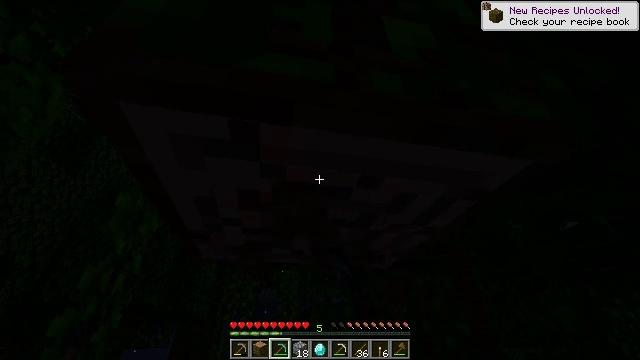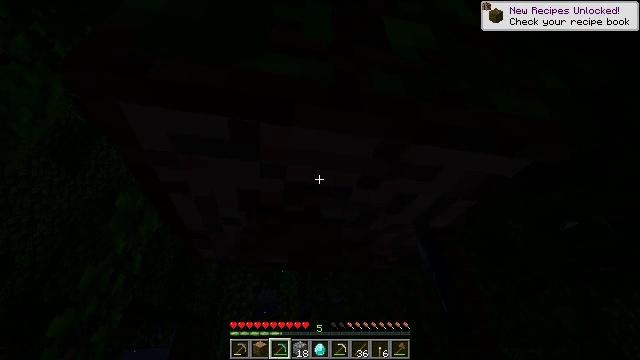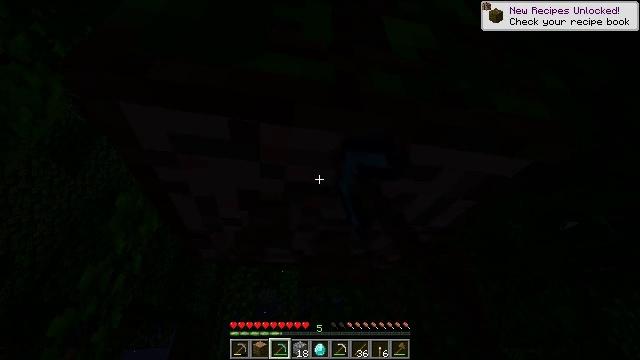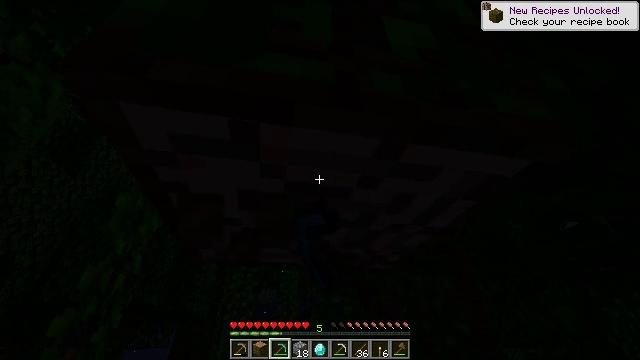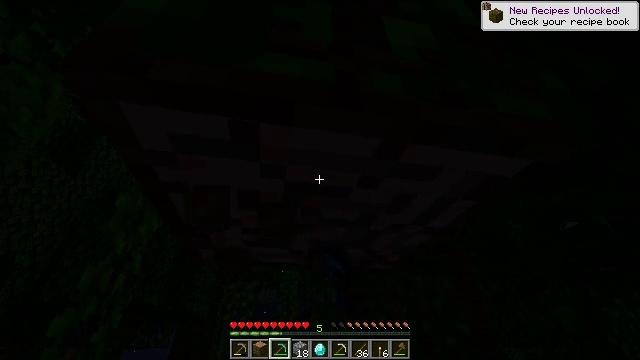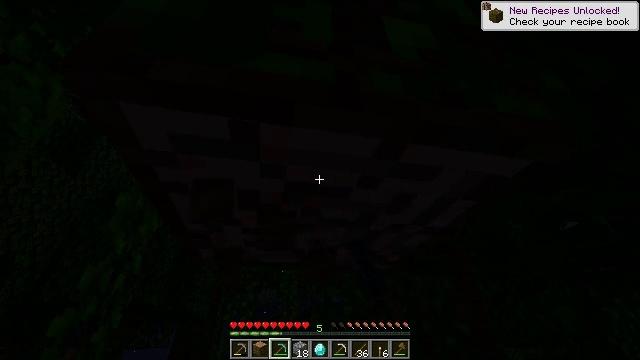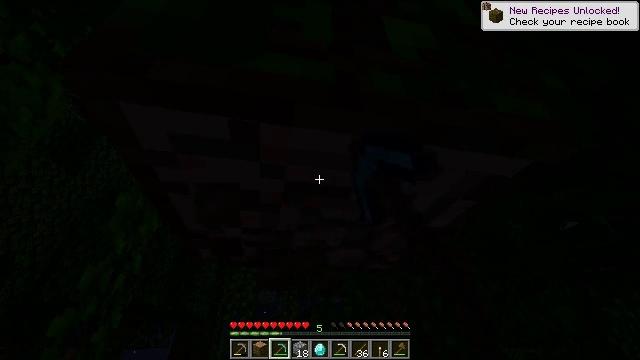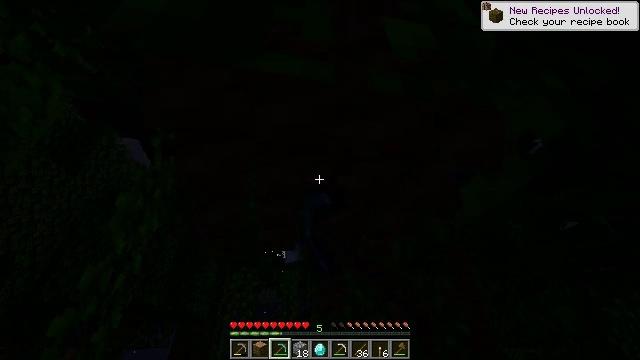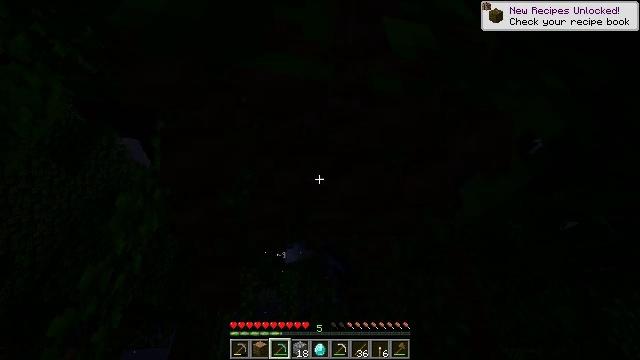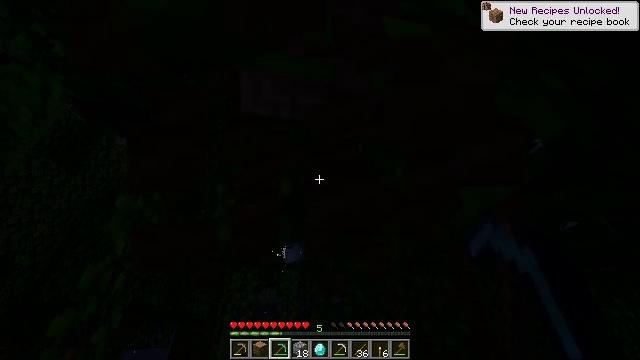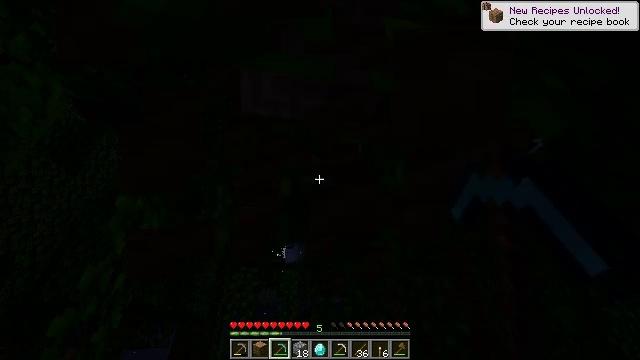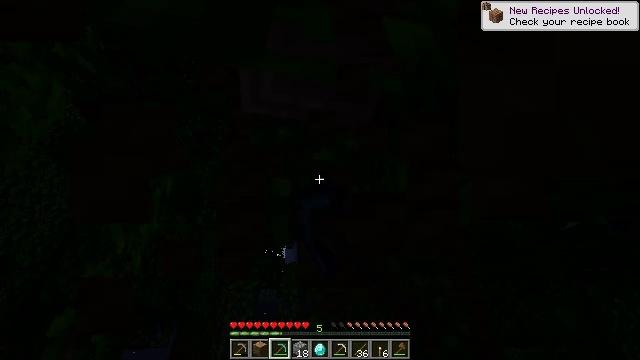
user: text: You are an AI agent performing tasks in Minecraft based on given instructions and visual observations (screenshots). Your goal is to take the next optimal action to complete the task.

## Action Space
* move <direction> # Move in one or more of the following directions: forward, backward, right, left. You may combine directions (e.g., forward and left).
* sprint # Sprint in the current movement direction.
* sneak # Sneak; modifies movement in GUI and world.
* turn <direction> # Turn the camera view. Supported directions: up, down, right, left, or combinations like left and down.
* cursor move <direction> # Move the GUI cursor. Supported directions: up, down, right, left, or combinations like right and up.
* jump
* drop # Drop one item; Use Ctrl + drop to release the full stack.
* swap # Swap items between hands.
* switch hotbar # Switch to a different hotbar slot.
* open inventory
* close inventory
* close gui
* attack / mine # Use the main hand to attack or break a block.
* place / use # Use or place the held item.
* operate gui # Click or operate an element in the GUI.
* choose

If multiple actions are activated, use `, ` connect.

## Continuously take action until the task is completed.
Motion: motion action
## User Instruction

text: Use an axe to chop the jungle log.
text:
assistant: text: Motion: attack / mine
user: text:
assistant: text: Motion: attack / mine
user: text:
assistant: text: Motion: attack / mine
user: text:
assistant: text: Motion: attack / mine
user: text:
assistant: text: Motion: attack / mine
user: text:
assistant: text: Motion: attack / mine
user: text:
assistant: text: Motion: attack / mine
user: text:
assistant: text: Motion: attack / mine
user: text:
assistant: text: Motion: attack / mine
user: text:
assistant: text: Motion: attack / mine
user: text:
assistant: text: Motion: attack / mine
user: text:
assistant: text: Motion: attack / mine